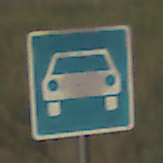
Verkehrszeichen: Kraftfahrstrasse
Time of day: MorningAfternoon
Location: Outdoor (Nature)
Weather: Clear
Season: NotSpecified
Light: Natural